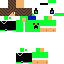
A male skeleton skin with green skin, wearing brown long hair dressed in a blue hoodie and black pants, featuring a fangs.